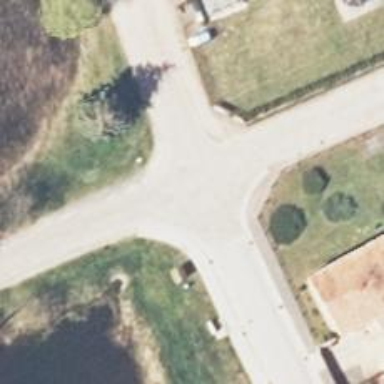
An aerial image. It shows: Paved residential road.